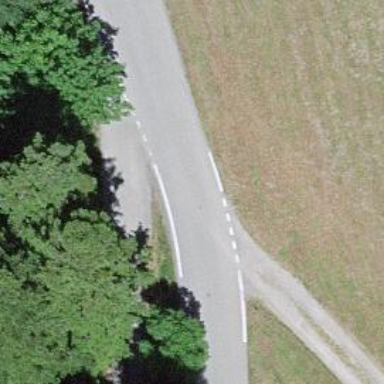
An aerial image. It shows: Unclassified road with asphalt surface.